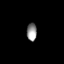
Tissue: prostate
Cell type: T cells
Senescence score: 0.6966
Nuclear area (px): 174
Mean DAPI intensity: 147.138